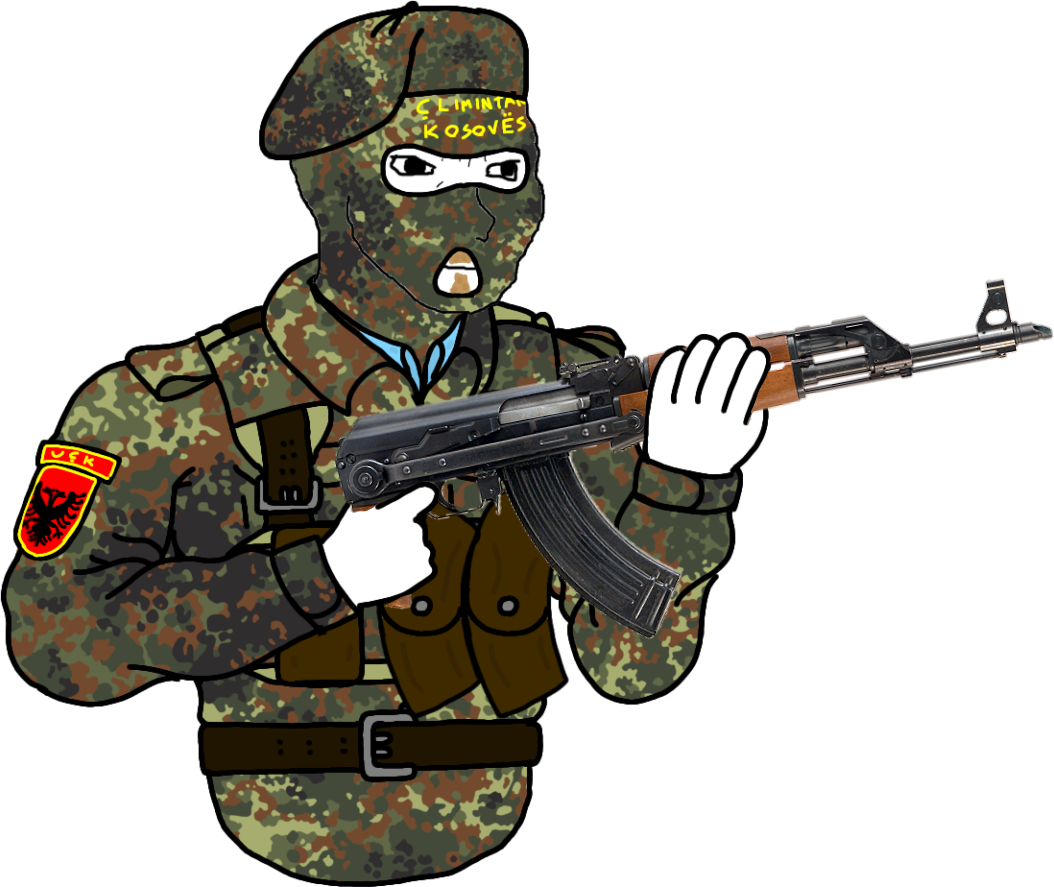
Label: 5_unsorted